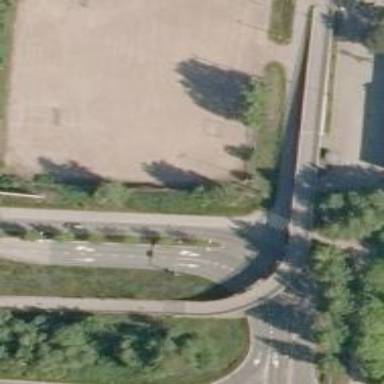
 classified as tertiary in terms of functionality."